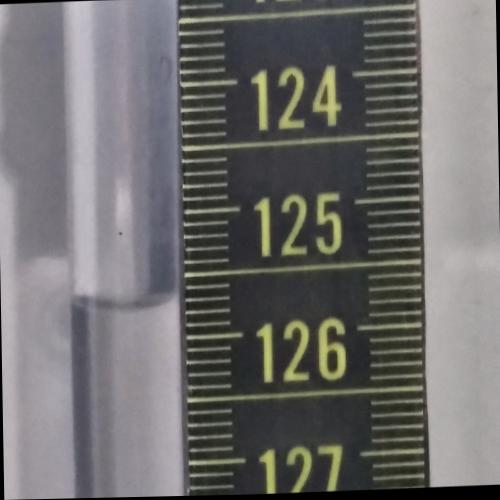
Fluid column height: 125.7 cm